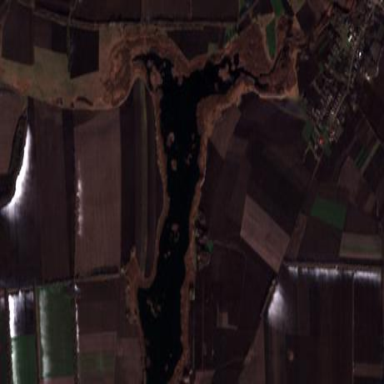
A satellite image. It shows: Marsh wetland.